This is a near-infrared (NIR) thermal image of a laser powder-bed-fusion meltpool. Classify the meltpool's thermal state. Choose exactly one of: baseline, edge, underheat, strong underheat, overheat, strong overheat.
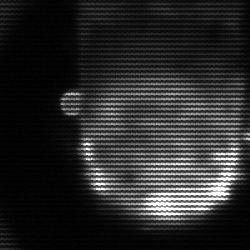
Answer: baseline